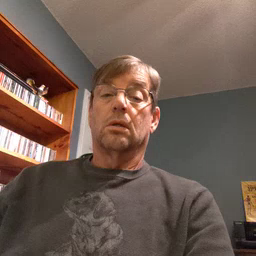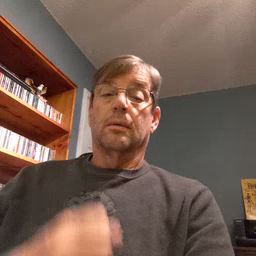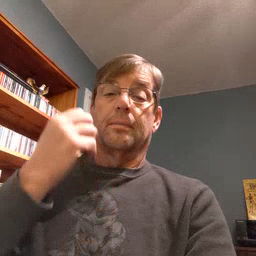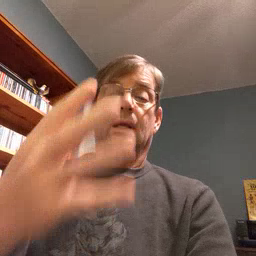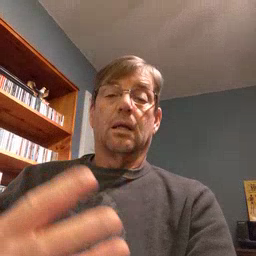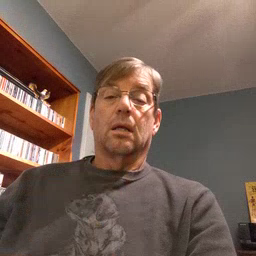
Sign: many